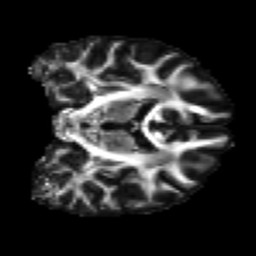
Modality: FA
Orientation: coronal
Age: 33
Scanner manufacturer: siemens
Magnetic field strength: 3 T
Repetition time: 4.52 s
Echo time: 0.084 s